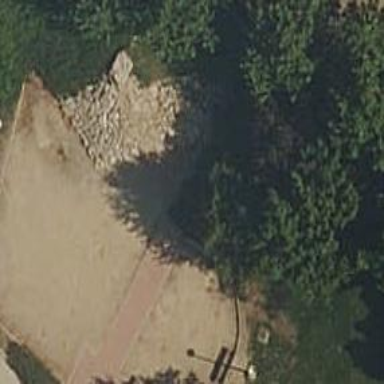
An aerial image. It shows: Brown bench.